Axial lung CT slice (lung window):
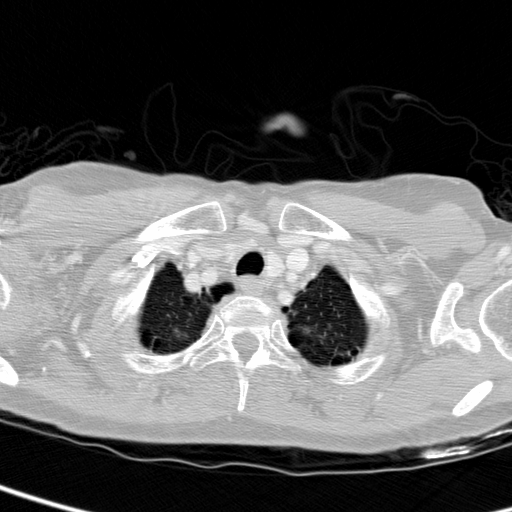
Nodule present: no